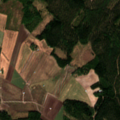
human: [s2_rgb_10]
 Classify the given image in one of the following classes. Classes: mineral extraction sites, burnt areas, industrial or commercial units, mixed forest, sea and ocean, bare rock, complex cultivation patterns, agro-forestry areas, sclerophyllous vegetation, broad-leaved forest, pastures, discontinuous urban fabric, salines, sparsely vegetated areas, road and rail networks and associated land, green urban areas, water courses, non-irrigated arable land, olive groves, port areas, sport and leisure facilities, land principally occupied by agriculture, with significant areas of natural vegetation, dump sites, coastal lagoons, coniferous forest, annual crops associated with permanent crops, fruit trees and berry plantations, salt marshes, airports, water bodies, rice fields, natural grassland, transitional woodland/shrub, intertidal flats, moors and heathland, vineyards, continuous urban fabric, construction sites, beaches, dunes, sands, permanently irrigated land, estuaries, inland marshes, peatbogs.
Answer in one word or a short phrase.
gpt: non-irrigated arable land, coniferous forest, mixed forest, transitional woodland/shrub